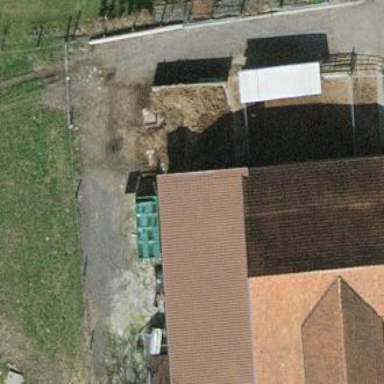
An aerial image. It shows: Farm auxiliary building.